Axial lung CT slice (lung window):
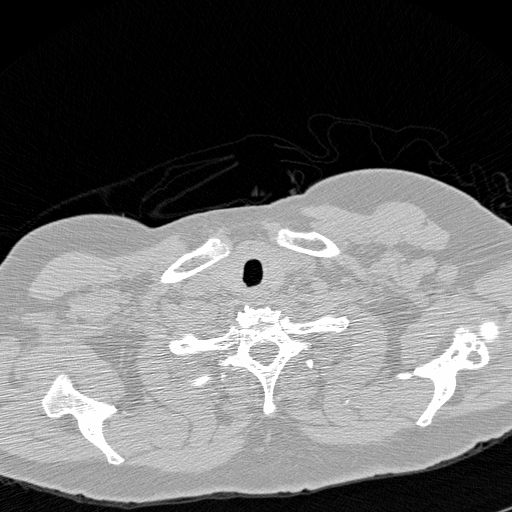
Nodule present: no